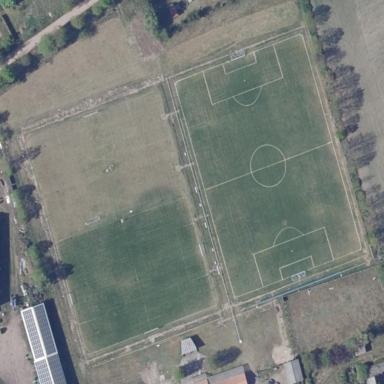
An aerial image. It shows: Soccer pitch for leisureland activities.